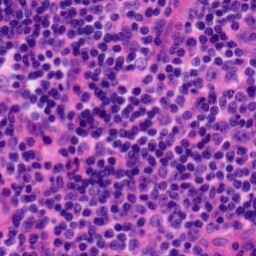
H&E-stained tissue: Tonsil